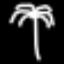
Label: palm tree